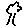
Label: tree